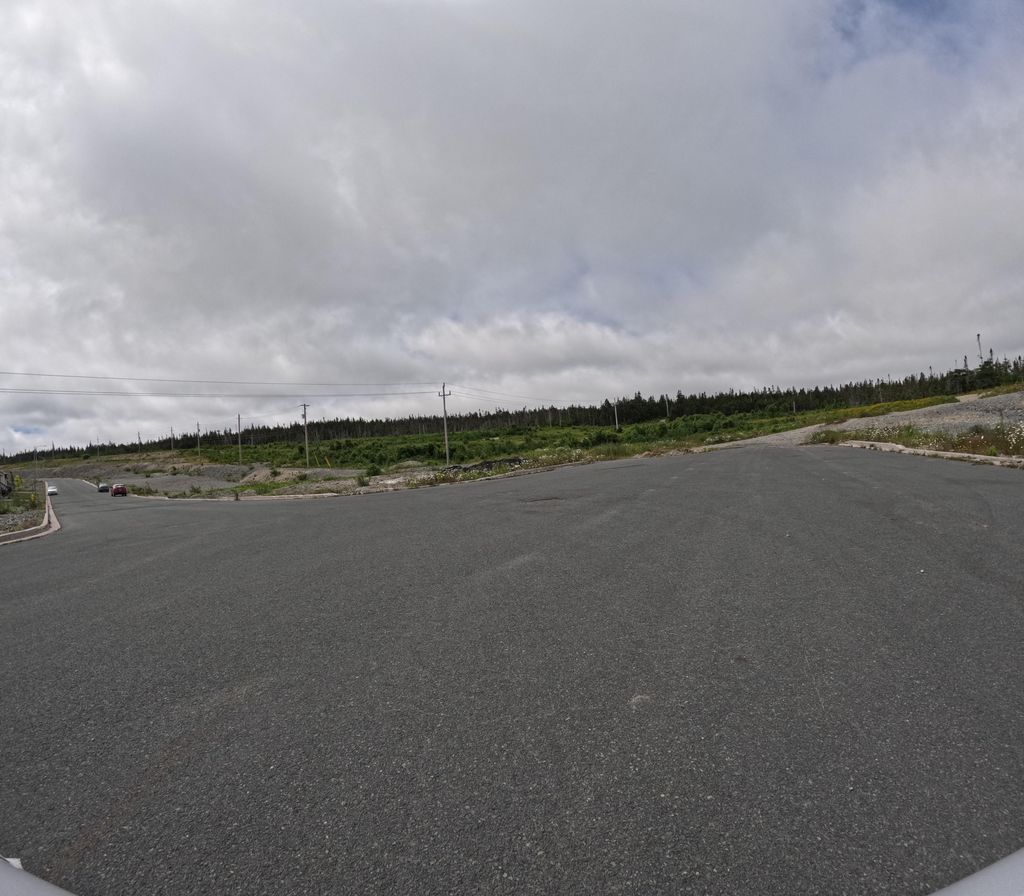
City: st_johns